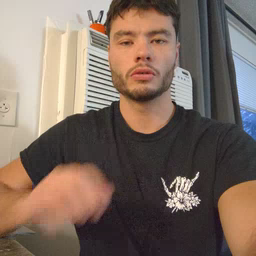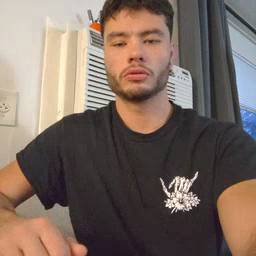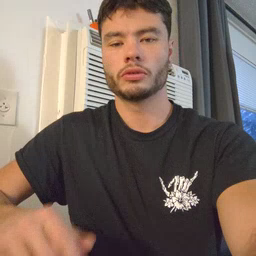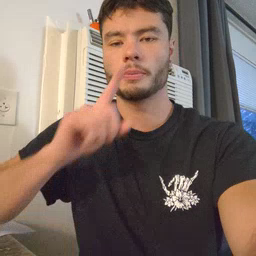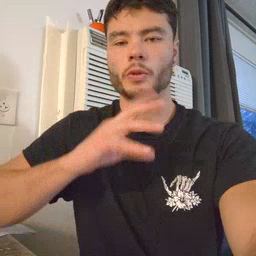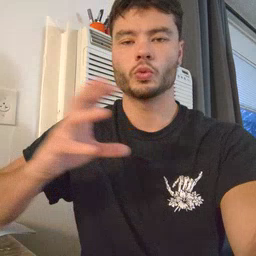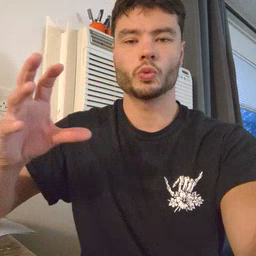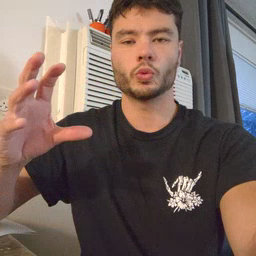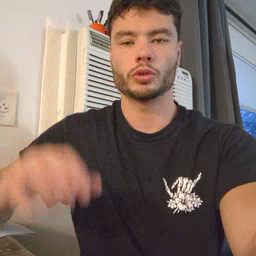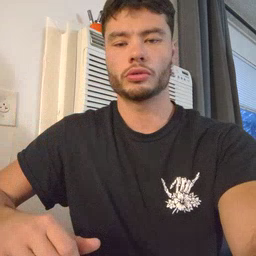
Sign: balloon